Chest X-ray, AP view. Patient: 50 years old, sex M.
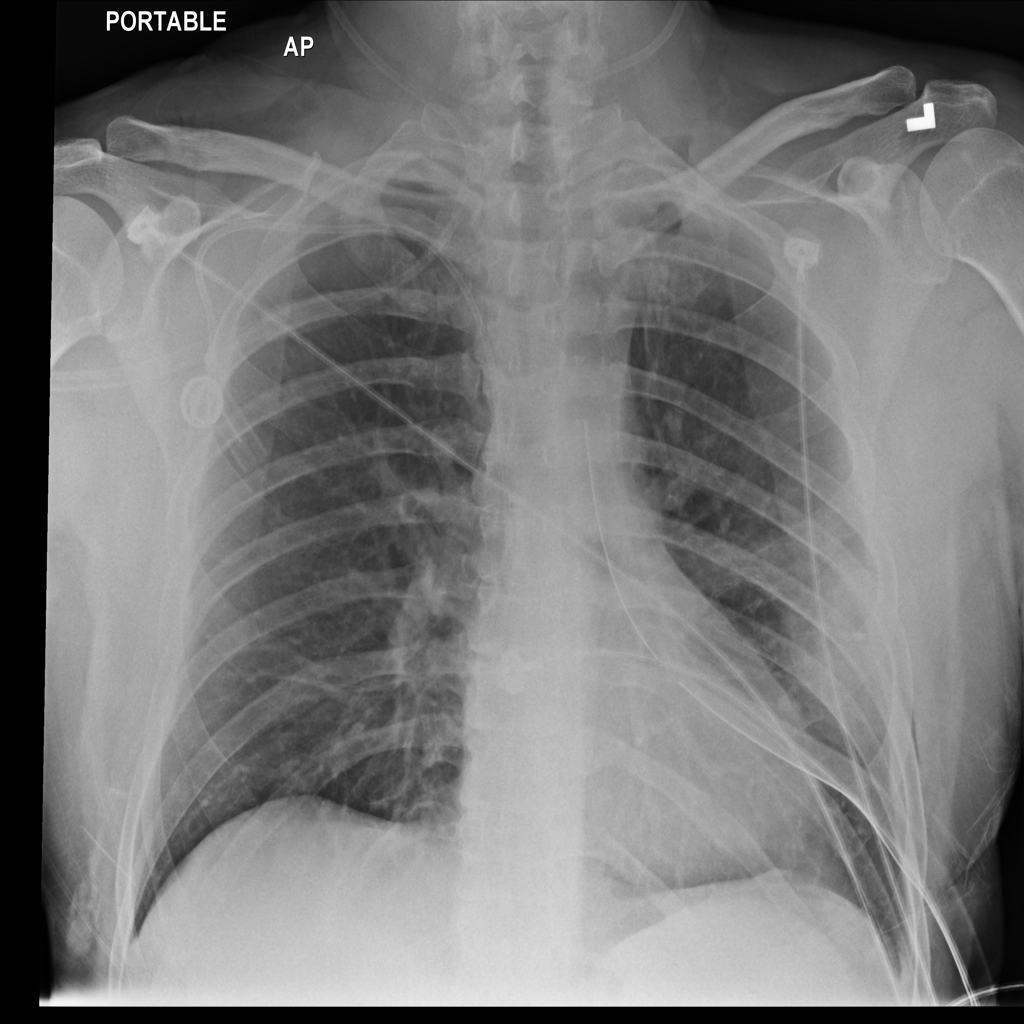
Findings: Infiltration